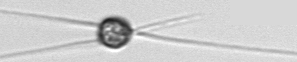
Label: Chaetoceros_danicus